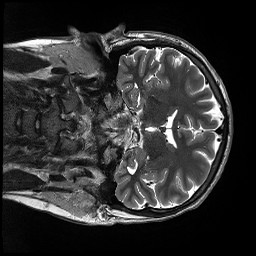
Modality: T2w
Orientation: coronal
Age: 23
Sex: male